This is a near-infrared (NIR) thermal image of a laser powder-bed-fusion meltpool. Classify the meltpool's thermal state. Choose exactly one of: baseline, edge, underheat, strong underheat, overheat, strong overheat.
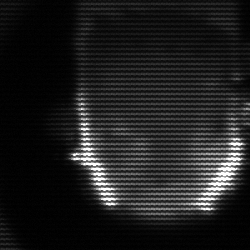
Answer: baseline